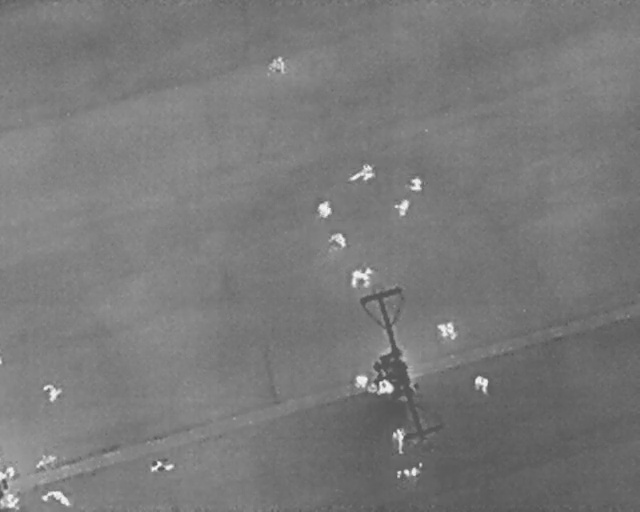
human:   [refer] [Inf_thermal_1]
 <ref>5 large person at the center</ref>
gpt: <box>[[55, 30, 57, 37, 156], [48, 39, 52, 42, 2], [51, 45, 54, 49, 2], [54, 51, 58, 56, 2], [68, 62, 71, 66, 2]]</box>

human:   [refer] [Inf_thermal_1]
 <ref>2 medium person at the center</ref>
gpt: <box>[[63, 34, 66, 37, 2], [61, 38, 64, 41, 27]]</box>

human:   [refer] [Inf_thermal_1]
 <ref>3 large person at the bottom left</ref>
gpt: <box>[[6, 74, 9, 78, 2], [24, 88, 26, 93, 2], [7, 94, 10, 100, 2]]</box>

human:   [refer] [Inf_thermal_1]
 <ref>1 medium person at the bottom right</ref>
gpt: <box>[[73, 73, 76, 76, 2]]</box>

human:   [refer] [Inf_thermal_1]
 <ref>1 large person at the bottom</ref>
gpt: <box>[[59, 84, 64, 87, 2]]</box>

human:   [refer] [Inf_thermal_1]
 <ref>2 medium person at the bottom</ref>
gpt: <box>[[55, 72, 57, 75, 2], [58, 74, 61, 77, 2]]</box>

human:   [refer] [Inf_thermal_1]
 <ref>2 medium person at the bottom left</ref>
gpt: <box>[[0, 96, 2, 99, 2], [0, 90, 2, 93, 2]]</box>